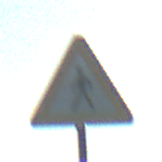
Verkehrszeichen: FussgaengerRechts
Umgebung: Outdoor, RoadRail
Tageszeit: SunriseSunset
Wetter: Clear
Licht: Natural
Jahreszeit: NotSpecified
Kontrast: HighContrast